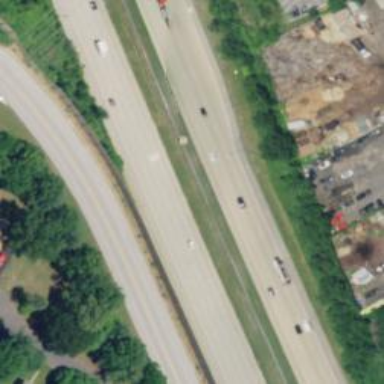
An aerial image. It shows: Motorway.